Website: ulta-beauty
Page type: account-selection
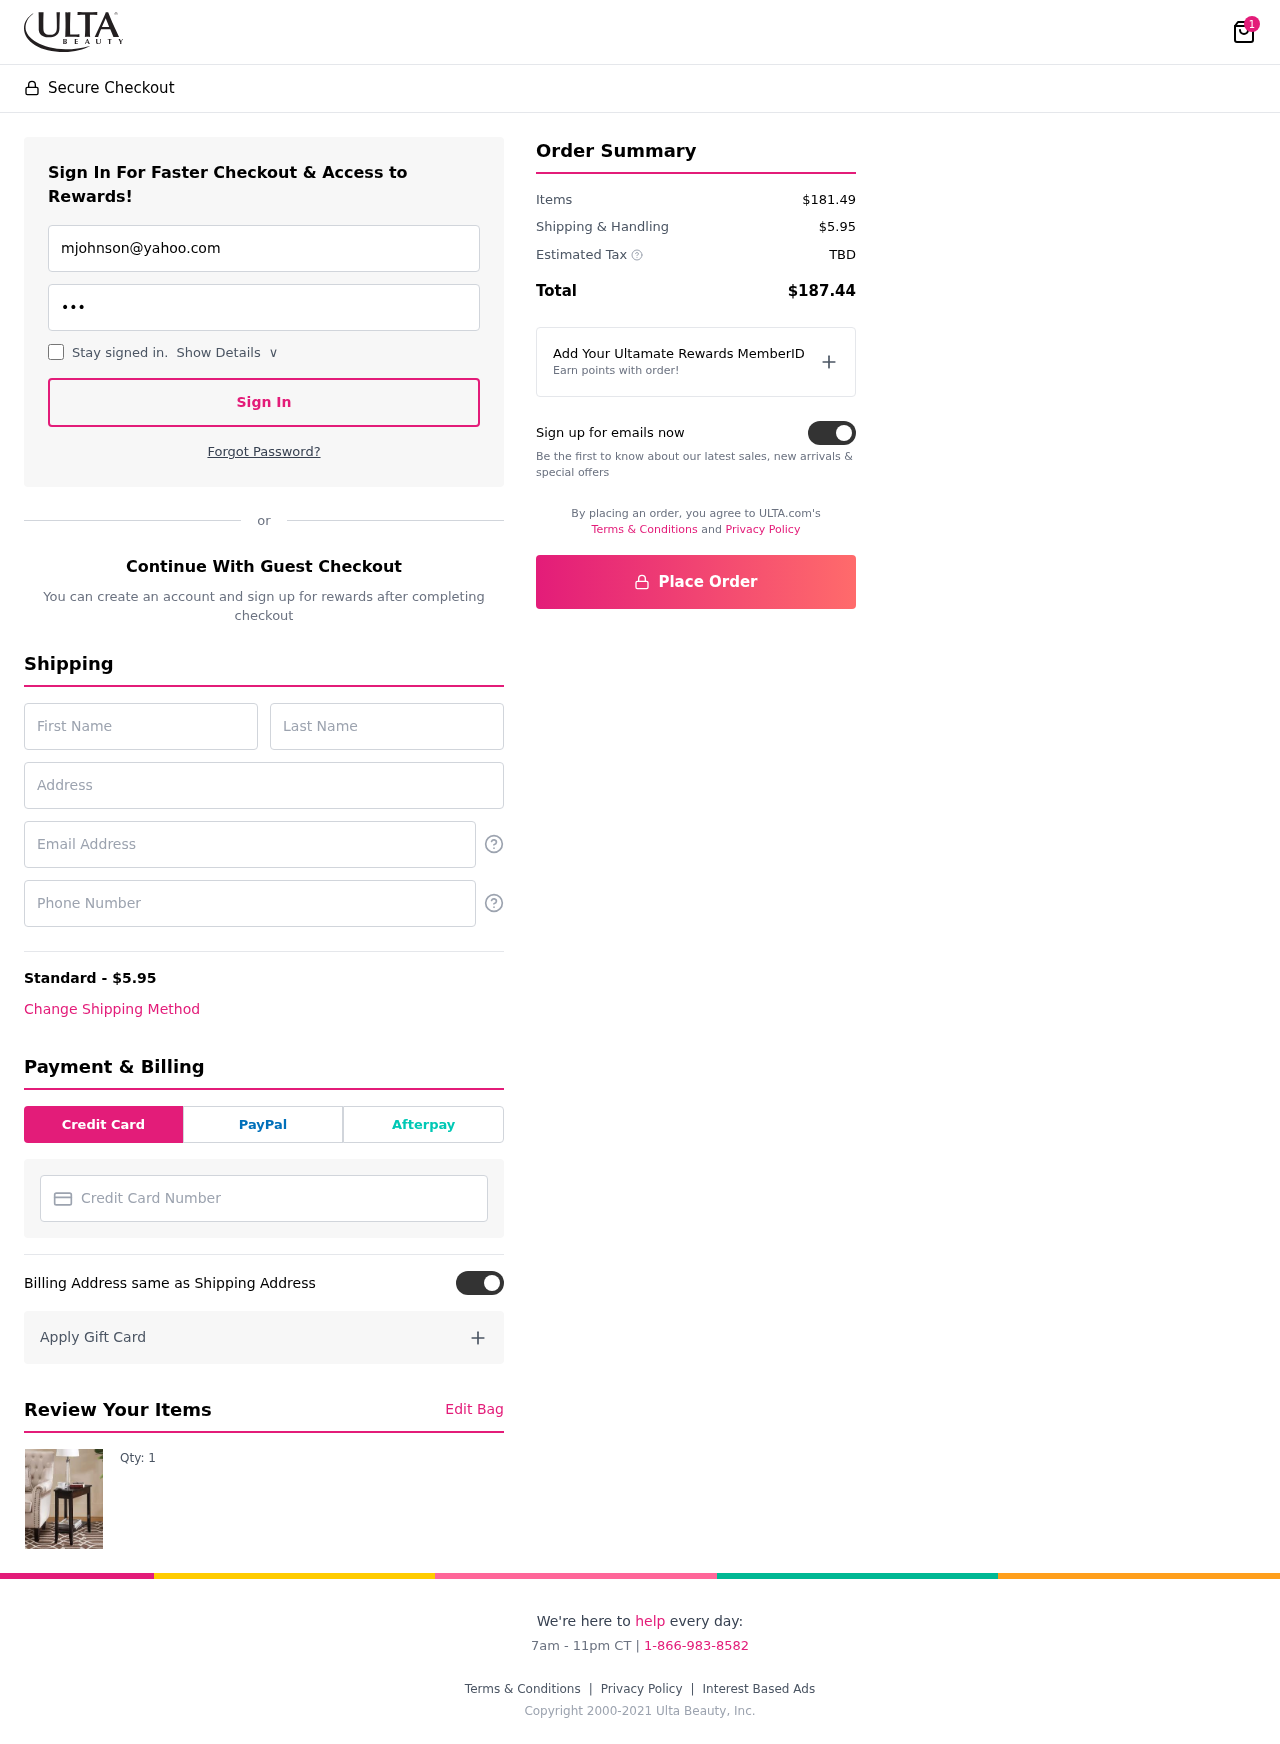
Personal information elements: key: PII_CARD_NUMBER
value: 6011 9718 1485 4366
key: PII_EMAIL
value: mjohnson@yahoo.com
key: PII_EMAIL2
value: mjohnson@yahoo.com
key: PII_FIRSTNAME
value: Matthew
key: PII_LASTNAME
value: Johnson
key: PII_PHONE
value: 4334700951
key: PII_STREET
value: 93604 Washington Mountain
Product elements: key: PRODUCT1_QUANTITY
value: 1
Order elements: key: ORDER_NUM_ITEMS
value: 1
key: ORDER_SHIPPING_COST
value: $5.95
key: ORDER_SUBTOTAL
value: $181.49
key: ORDER_TAX
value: TBD
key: ORDER_TOTAL
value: $187.44